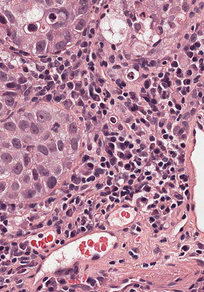
Tumor epithelial tissue: yes
Tumor-associated stroma tissue: yes
Normal tissue: no